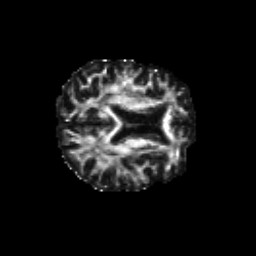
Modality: FA
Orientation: axial
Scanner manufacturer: siemens
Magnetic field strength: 3 T
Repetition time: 6.8 s
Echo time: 0.093 s